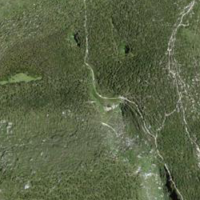
EUNIS habitat code: 26
Species observed at this site:
Vaccinium uliginosum